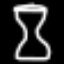
Label: hourglass